Field crop: tomato
Growth stage: 2
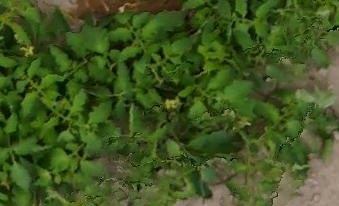
Species: tomato